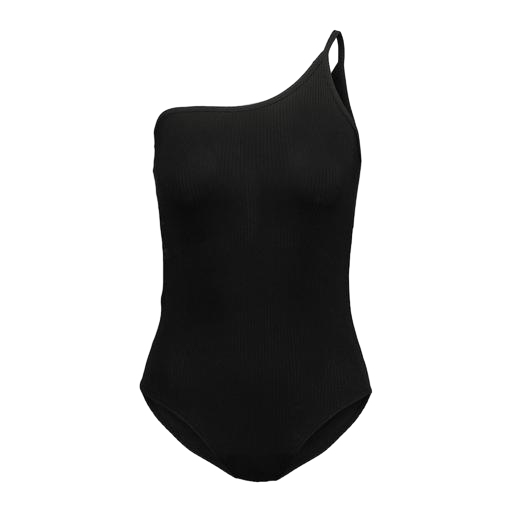
black one-shoulder top, one shoulder, black single shoulder top, white background